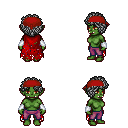
a pixel art fantasy rpg character, female body template, orc, green skin, red tattered cape, magenta pants, gray curly afro hairstyle, red bandana, white cloth bracers, four views (front, back, left, right), 2x2 character sprite sheet, small pixel art, hard edges, no anti-aliasing